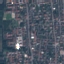
Land use / land cover class: Residential